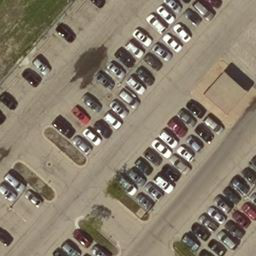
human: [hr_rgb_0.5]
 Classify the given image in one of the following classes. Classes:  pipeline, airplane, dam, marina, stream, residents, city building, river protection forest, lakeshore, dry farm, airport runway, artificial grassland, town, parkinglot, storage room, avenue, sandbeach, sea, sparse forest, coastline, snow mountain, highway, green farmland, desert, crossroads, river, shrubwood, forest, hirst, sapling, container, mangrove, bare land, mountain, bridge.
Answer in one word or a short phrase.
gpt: parkinglot